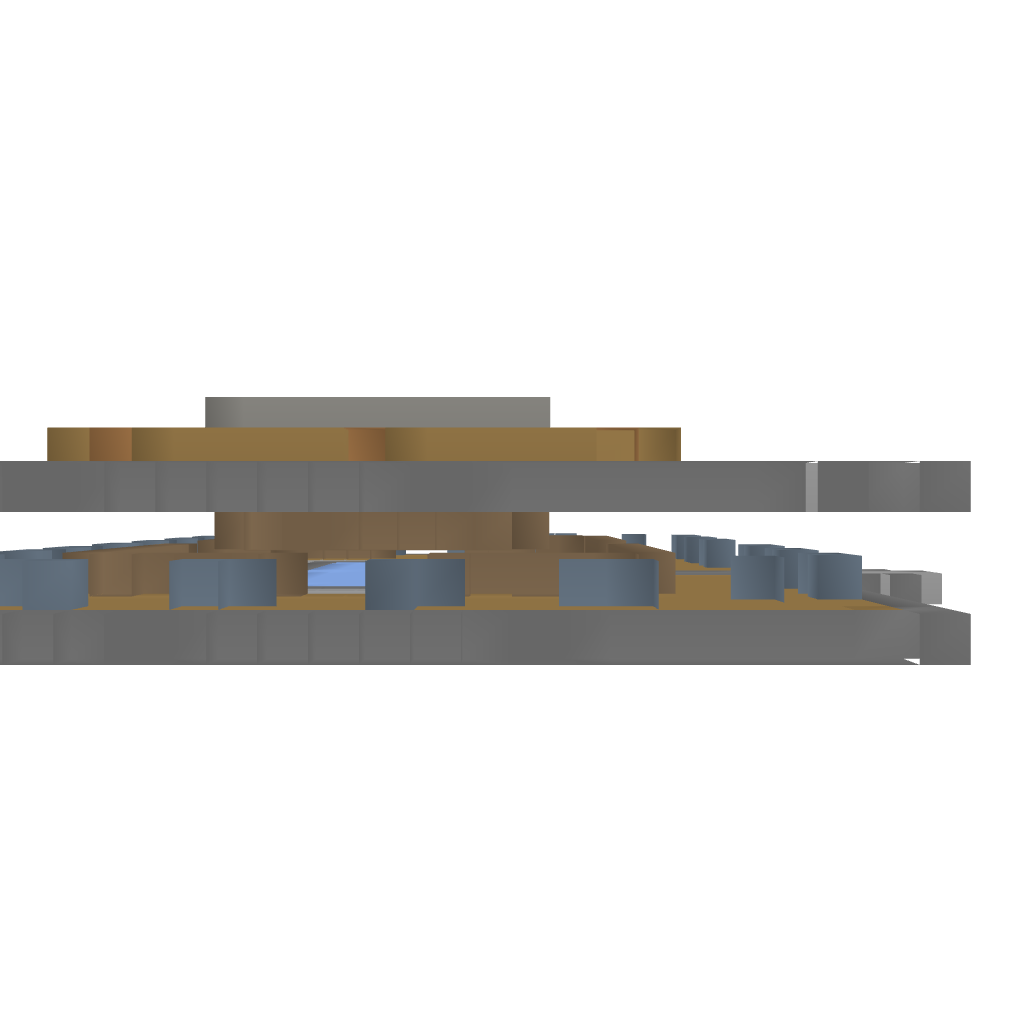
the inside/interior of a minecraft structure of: Ice Skating Rink